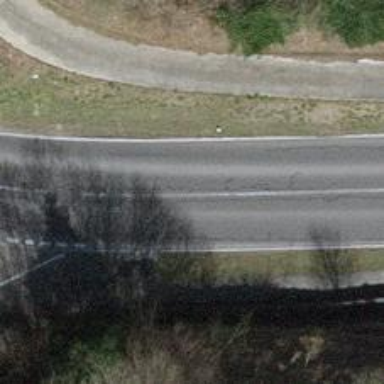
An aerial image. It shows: Secondary road.